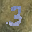
Label: 3